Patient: sex M, age 66
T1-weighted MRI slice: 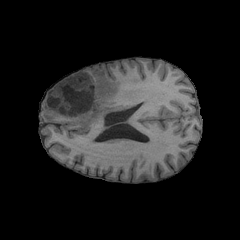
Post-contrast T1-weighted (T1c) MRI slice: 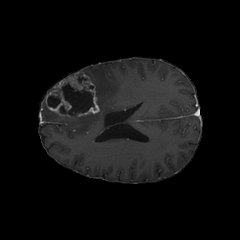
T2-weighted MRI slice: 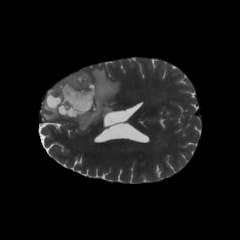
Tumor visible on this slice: yes
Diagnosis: Glioblastoma, IDH-wildtype
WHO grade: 4